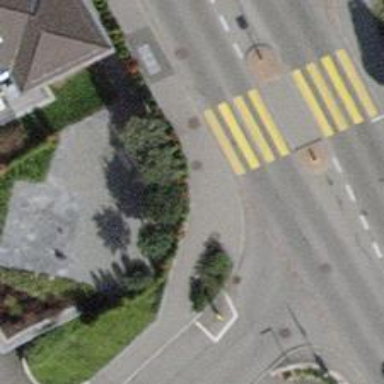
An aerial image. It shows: Sidewalk along the footway.